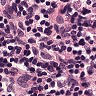
Metastatic tissue present: no